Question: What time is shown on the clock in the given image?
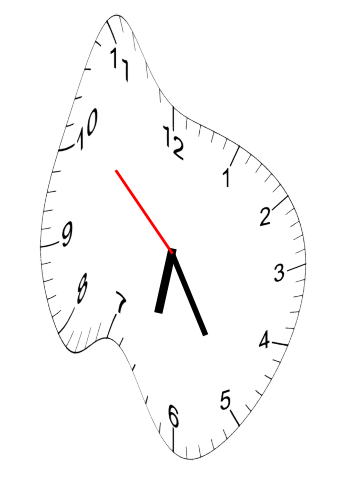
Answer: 06:24:52